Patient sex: M
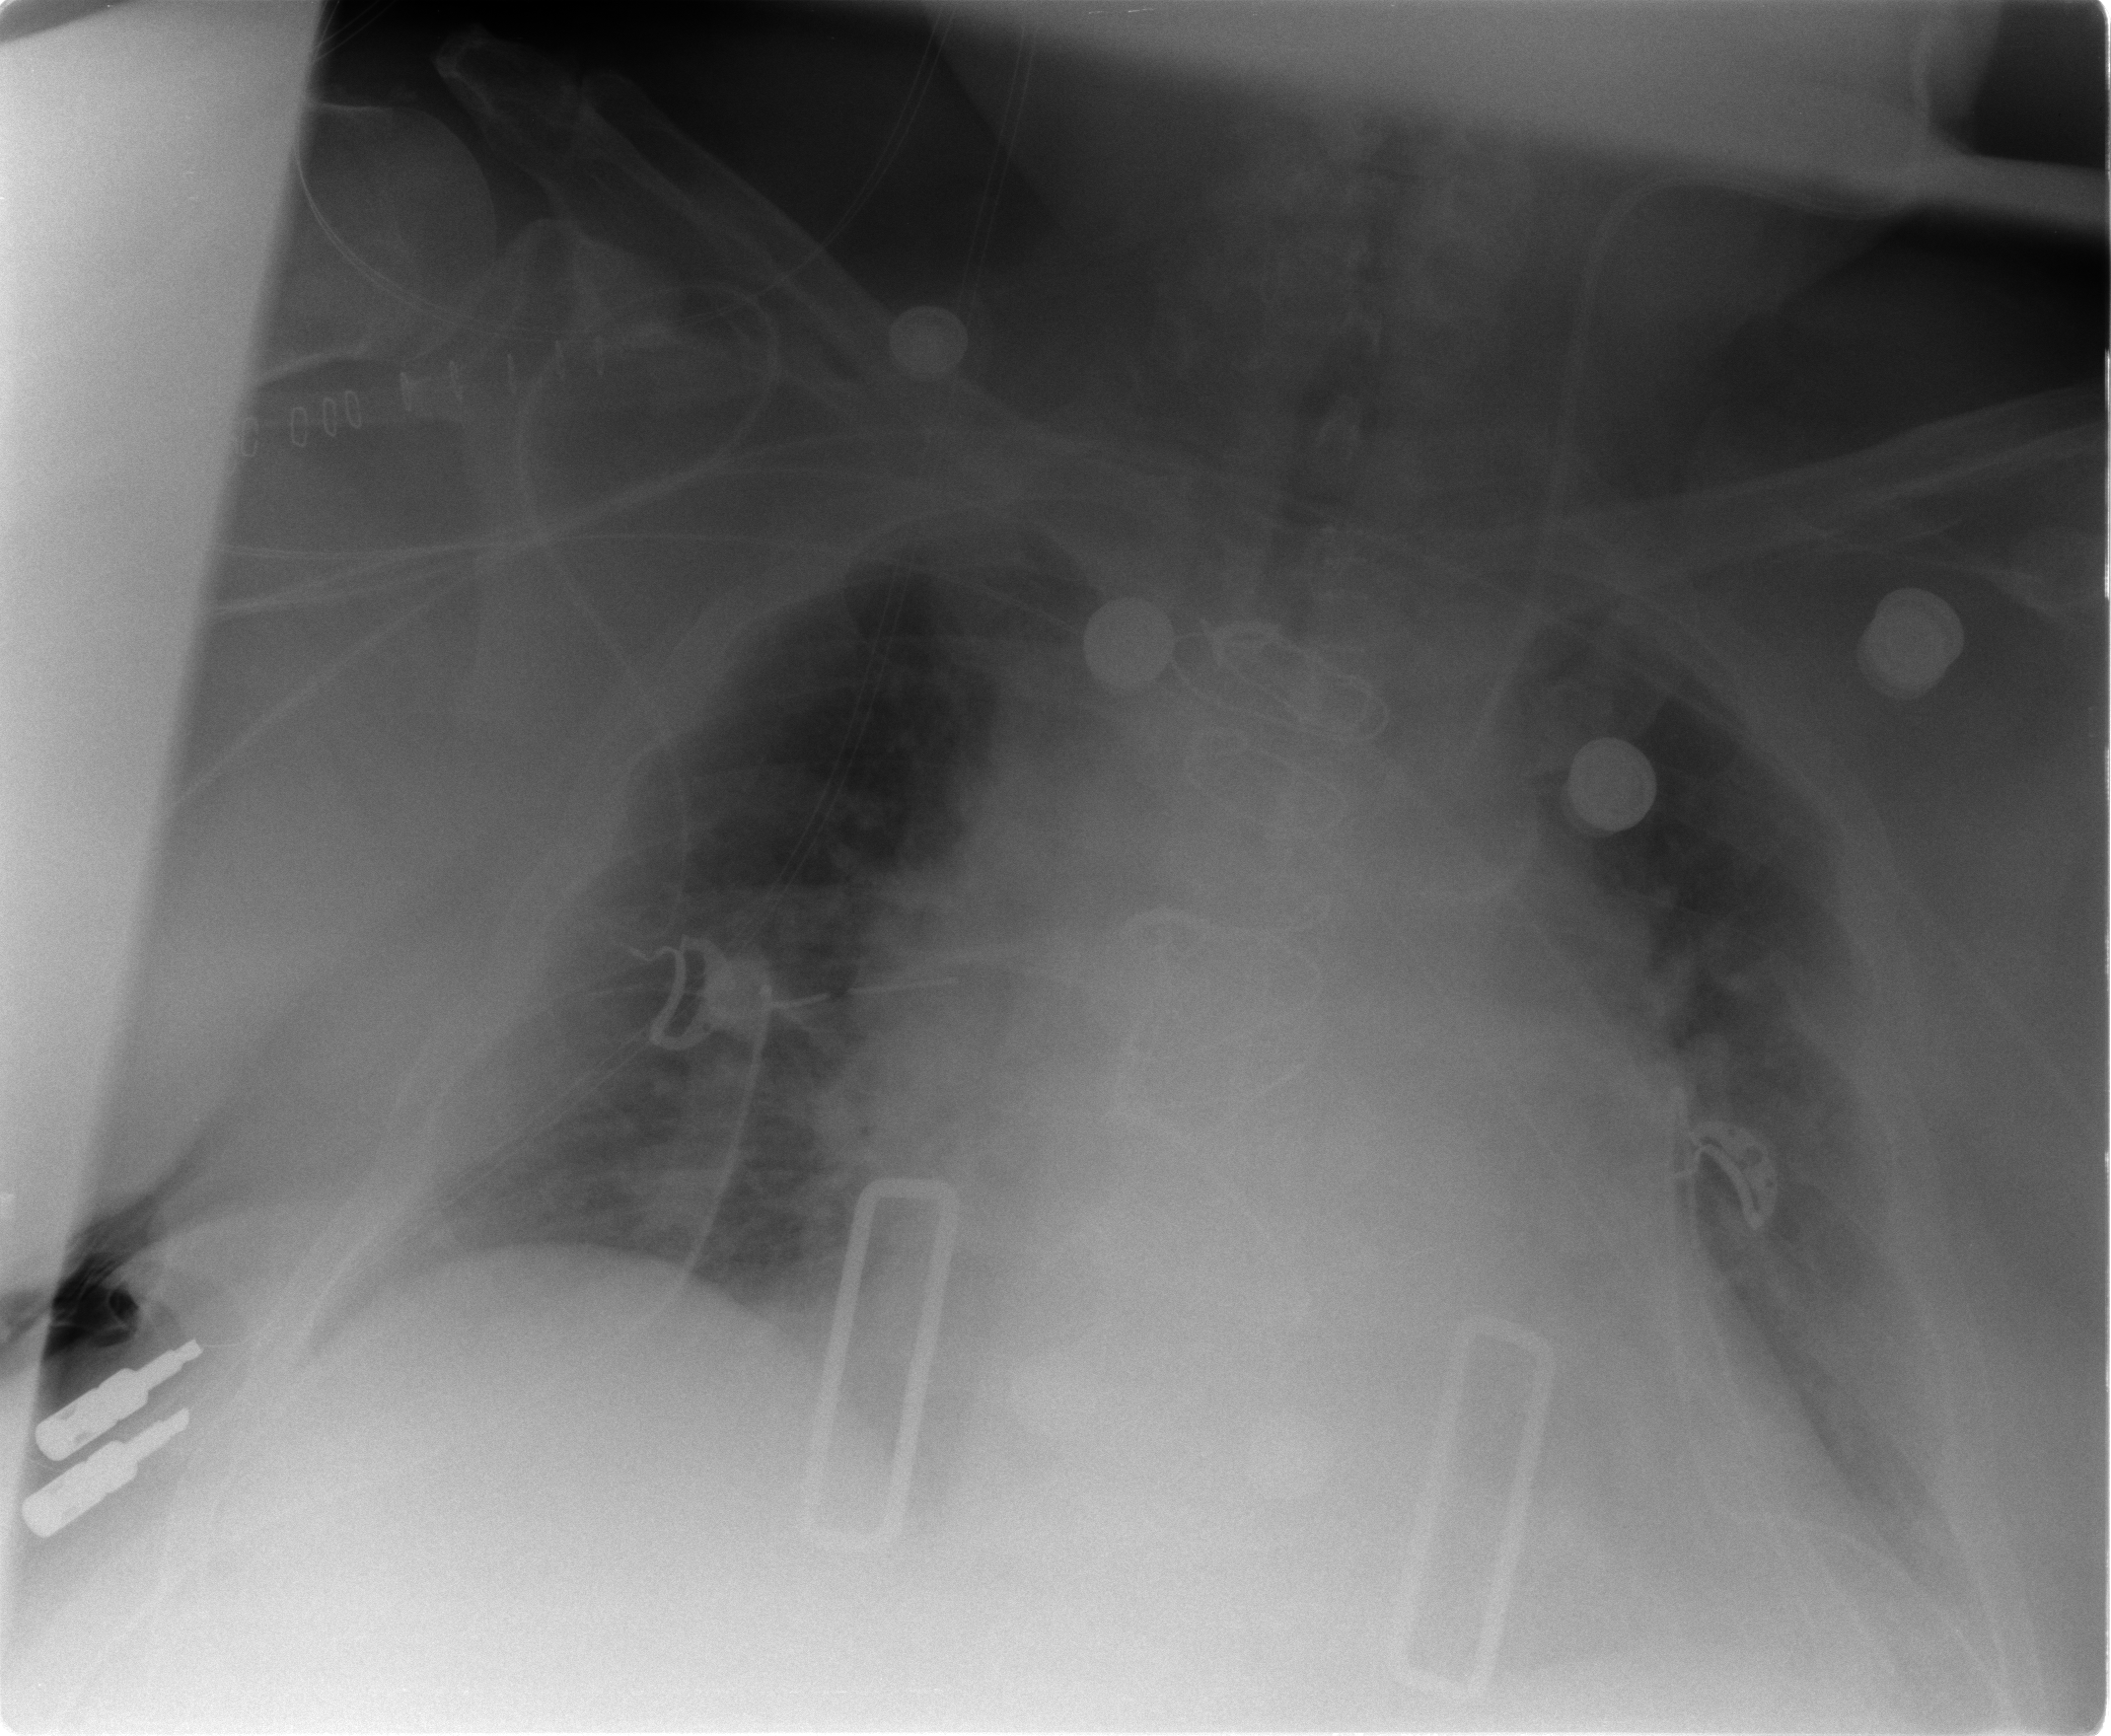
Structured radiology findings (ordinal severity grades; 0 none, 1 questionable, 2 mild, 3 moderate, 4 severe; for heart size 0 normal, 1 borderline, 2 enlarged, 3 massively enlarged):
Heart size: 2
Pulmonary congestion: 2
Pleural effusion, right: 0
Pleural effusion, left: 1
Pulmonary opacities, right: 0
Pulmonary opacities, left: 0
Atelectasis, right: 2
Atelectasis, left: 2